Question: I would like display my data following a tag select.
I fill the select tag with javascript method, hier it works well.
First : I want to pass in parameter the selectedindex value for my web service methode. But I have the error :

How do I have to write the parameter?
Here is the javascript code :
'''
function getStatistic3() {
var response;
var allstat3 = [];
var e = document.getElementById("Select1");
var kla = e.options[e.selectedIndex].value;
$.ajax({
type: 'GET',
url: 'http://localhost:52251/Service1.asmx/Statistic_3',
data: { klant: kla },
contentType: 'application/json; charset=utf-8',
dataType: 'json',
success: function (msg) {
response = msg.d;
for (var i = 0; i < response.Items.length; i++) {
var j = 0;
allstat3[i] = [response.Items[i].Interventie, response.Items[i].Sum[j], response.Items[i].Sum[++j], response.Items[i].Sum[++j], response.Items[i].Sum[++j], response.Items[i].Sum[++j]];
}
fillDataTable(allstat3);
},
error: function (e) {
alert("error loading statistic 3");
}
});
}
function fillSlectTag() {
var response;
$.ajax({
type: 'GET',
url: 'http://localhost:52251/Service1.asmx/Statistic_3_All_Klant',
contentType: 'application/json; charset=utf-8',
dataType: 'json',
success: function (msg) {
response = msg.d;
var sel = document.getElementById('Select1');
for (var i = 0; i < response.length; i++) {
var opt = document.createElement('option');
opt.innerHTML = response[i];
opt.value = response[i];
sel.appendChild(opt);
}
},
error: function (e) {
alert("error loading select stat3");
}
});
}
'''
Second : When I load the html page for the first time, it loads with null because I have not yet chosen the klant in the select tag.
How to fix this?
@Talspaugh27
Here my html code :
'''
<!DOCTYPE html>
<html xmlns="http://www.w3.org/1999/xhtml">
<head>
<meta http-equiv="Content-Type" content="text/html; charset=utf-8" />
<title></title>
<script type="text/javascript">
$(function () {
$('table').visualize({ type: 'line' });
});
fillSlectTag();
</script>
</head>
<body>
<select id="Select1" name="D1"><option></option></select>
<script >
$(".Select1").change(function () { getStatistic3(); });
</script>
<table id="table_campaigns" class="display">
<caption style="font-size:20px">Statistiek 3 : per klant en productgroep</caption>
<thead>
</thead>
<tbody>
</tbody>
</table>
</body>
</html>
'''
And javascript code :
'''
function fillSlectTag() {
var response;
$.ajax({
type: 'GET',
url: 'http://localhost:52251/Service1.asmx/Statistic_3_All_Klant',
//data: data2Send,
contentType: 'application/json; charset=utf-8',
dataType: 'json',
success: function (msg) {
response = msg.d;
var sel = document.getElementById('Select1');
for (var i = 0; i < response.length; i++) {
var opt = document.createElement('option');
opt.innerHTML = response[i];
opt.value = response[i];
sel.appendChild(opt);
}
},
error: function (e) {
alert("error loading select stat3");
}
});
}
function getStatistic3() {
var response;
var allstat3 = [];
var e = document.getElementById("Select1");
var kla = e.options[e.selectedIndex].value;
if (kla) {
$.ajax({
type: 'GET',
url: 'http://localhost:52251/Service1.asmx/Statistic_3',
data: JSON.stringify({ klant: kla }),
contentType: 'application/json; charset=utf-8',
dataType: 'json',
processData: false,
success: function (msg) {
response = msg.d;
for (var i = 0; i < response.Items.length; i++) {
var j = 0;
allstat3[i] = [response.Items[i].Interventie, response.Items[i].Sum[j], response.Items[i].Sum[++j], response.Items[i].Sum[++j], response.Items[i].Sum[++j], response.Items[i].Sum[++j]];
}
fillDataTable(allstat3);
},
error: function (e) {
alert("error loading statistic 3");
}
});
}
}
function showStatistic3() {
$("#contentCamp").empty();
$.ajax({
url: 'Statistic_3.html',
dataType: 'html',
success: function (data) {
$("#contentCamp").html(data);
getStatistic3();
},
error: function (e) {
alert("Error loading statistic 3 html : " + e.statusText);
}
});
}
'''
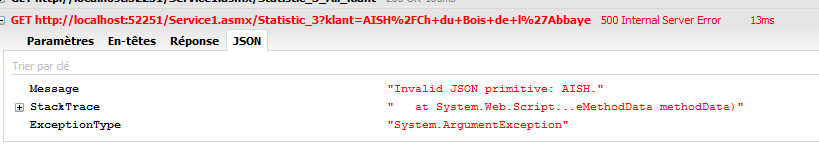
Answer: Without having the full app to test I think this should take care of both of your problems Will Explain each change after the code bit
'''
function getStatistic3() {
var response;
var allstat3 = [];
var e = document.getElementById("Select1");
var kla = e.options[e.selectedIndex].value;
if (kla)
{
$.ajax({
type: 'GET',
url: 'http://localhost:52251/Service1.asmx/Statistic_3',
data: JSON.stringify({ klant: kla }),
contentType: 'application/json; charset=utf-8',
dataType: 'json',
success: function (msg) {
response = msg.d;
for (var i = 0; i < response.Items.length; i++) {
var j = 0;
allstat3[i] = [response.Items[i].Interventie, response.Items[i].Sum[j], response.Items[i].Sum[++j], response.Items[i].Sum[++j], response.Items[i].Sum[++j], response.Items[i].Sum[++j]];
}
fillDataTable(allstat3);
},
error: function (e) {
alert("error loading statistic 3");
}
});
}
}
'''
I wrapped the .ajax call in the if statement to capture whether a value is selected from your drop down and when you pass the data to the service Use the JSON.stringify to make sure that it properly wraps and escapes the data to something the service and javascript can mutually use.
HTH
T